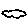
Label: cloud